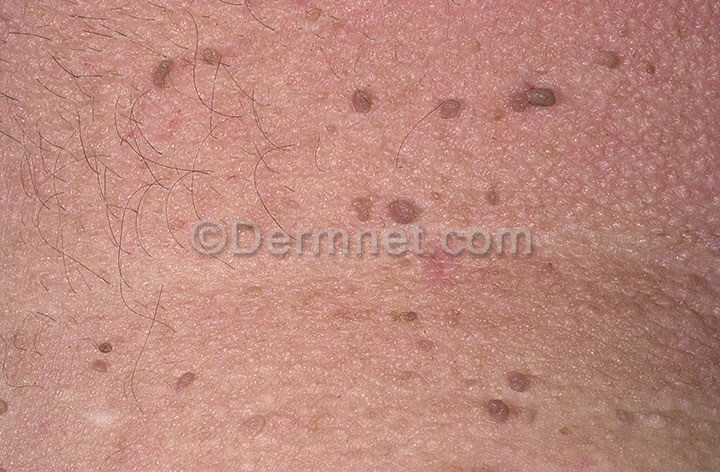
Disease: Seborrheic Keratoses and other Benign Tumors